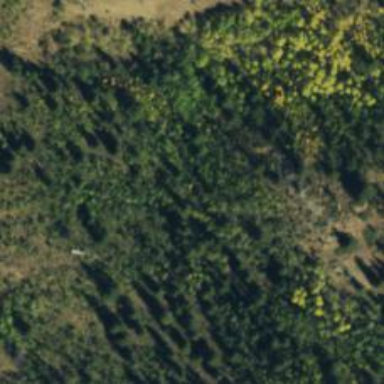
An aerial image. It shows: Coniferous woodland area.